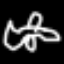
Label: airplane